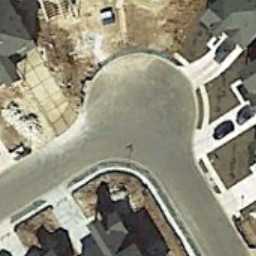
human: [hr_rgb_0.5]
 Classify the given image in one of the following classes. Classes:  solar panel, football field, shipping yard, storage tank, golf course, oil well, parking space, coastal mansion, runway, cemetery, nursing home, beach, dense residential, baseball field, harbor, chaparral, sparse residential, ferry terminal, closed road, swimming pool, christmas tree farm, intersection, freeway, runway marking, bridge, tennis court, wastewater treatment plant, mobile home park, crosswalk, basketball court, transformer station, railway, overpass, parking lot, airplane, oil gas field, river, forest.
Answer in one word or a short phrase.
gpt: closed road